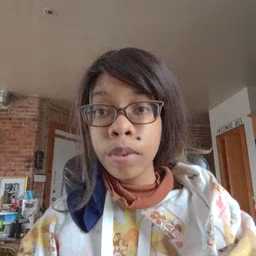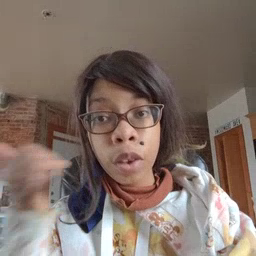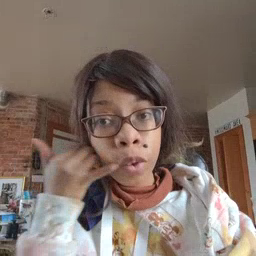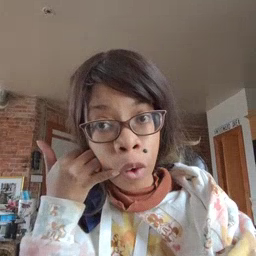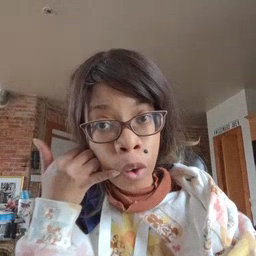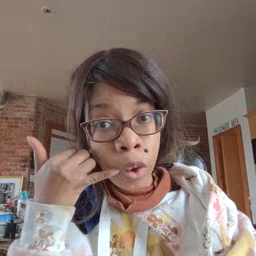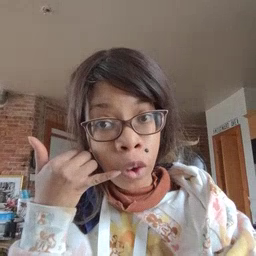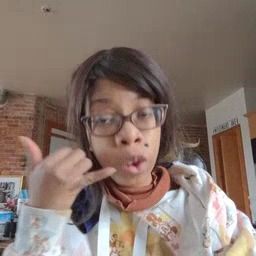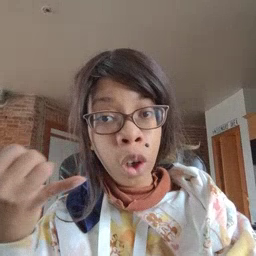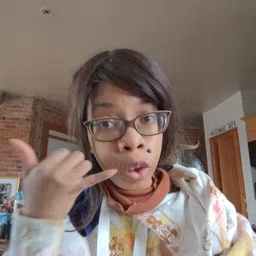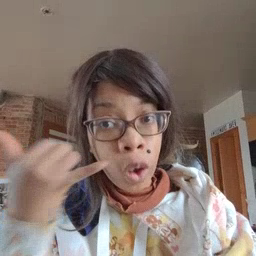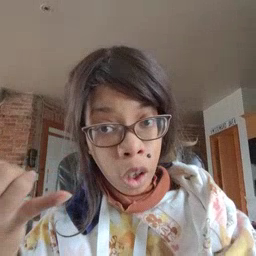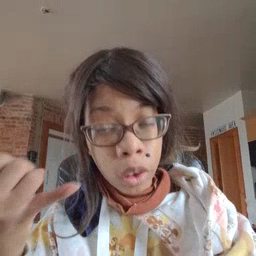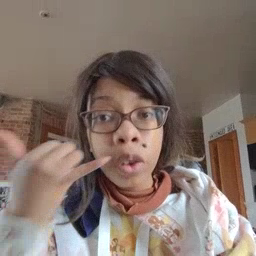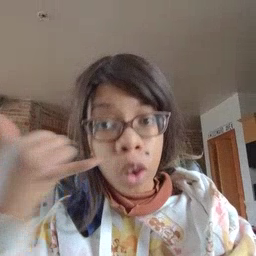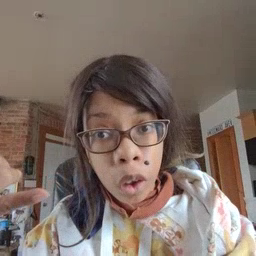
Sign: callonphone